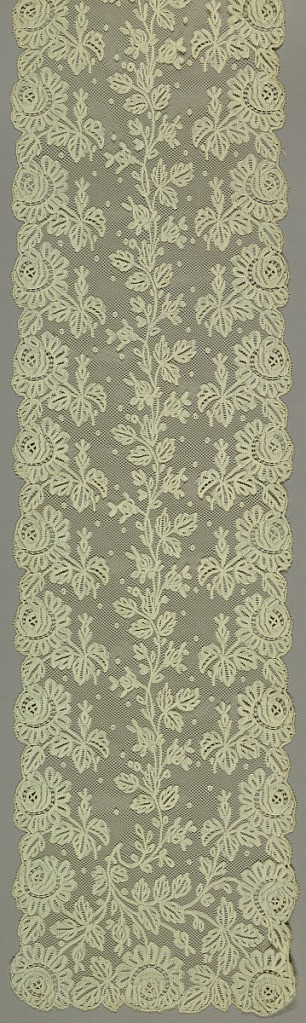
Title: Scarf
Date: ca. 1865
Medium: linen Technique: bobbin lace (late Valenciennes ground)
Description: Scarf of rose sprays with flowers forming a scalloped edge and surrounding stems with rosebuds and leaves on a Valenciennes ground.